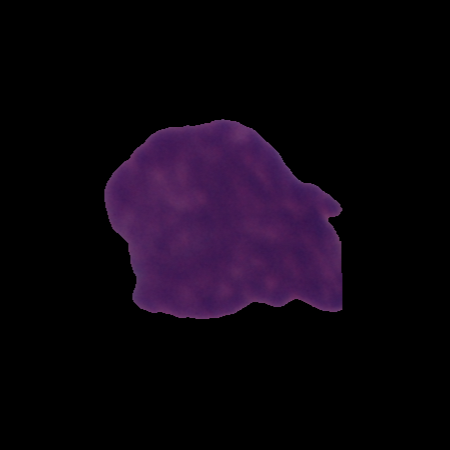
Label: cancer